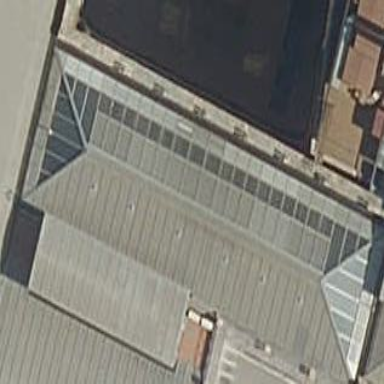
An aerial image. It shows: Building with hipped metal roof.